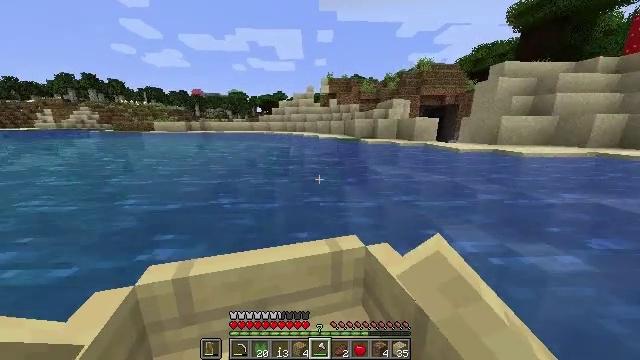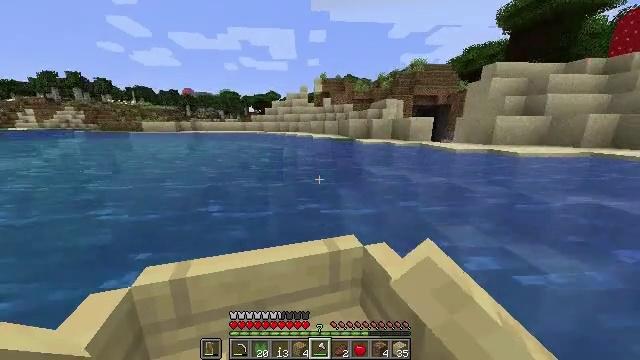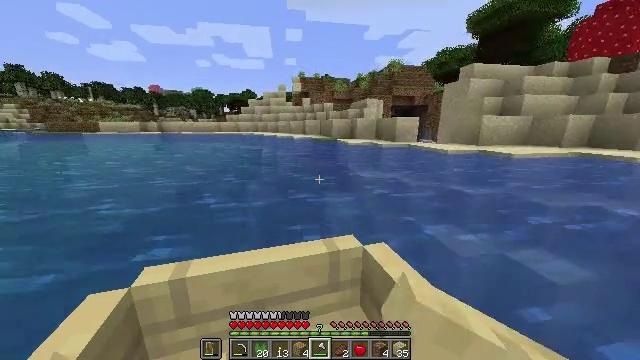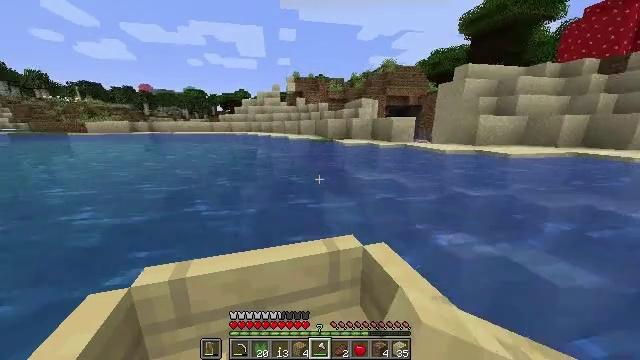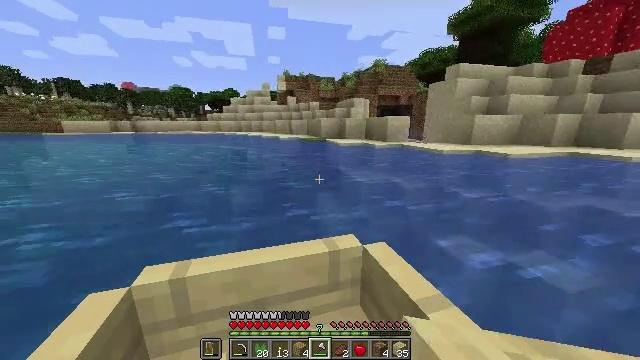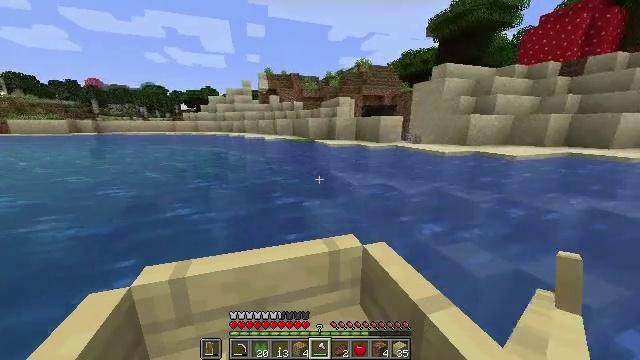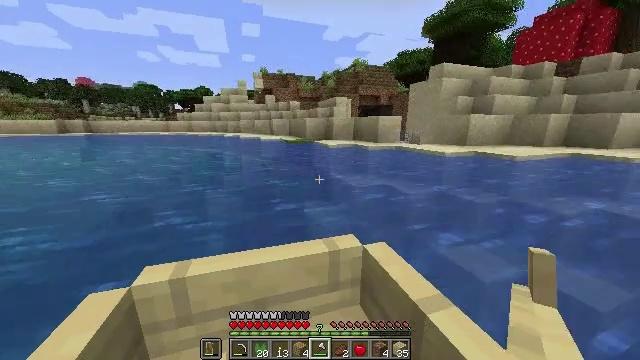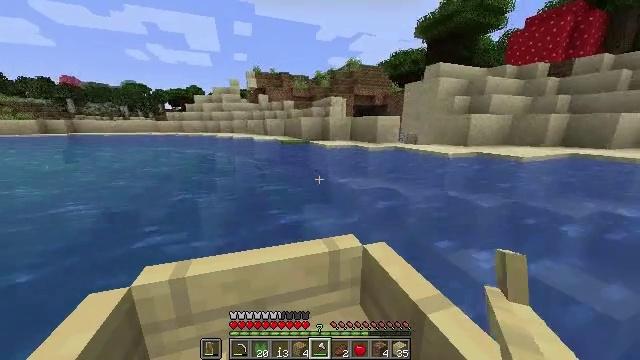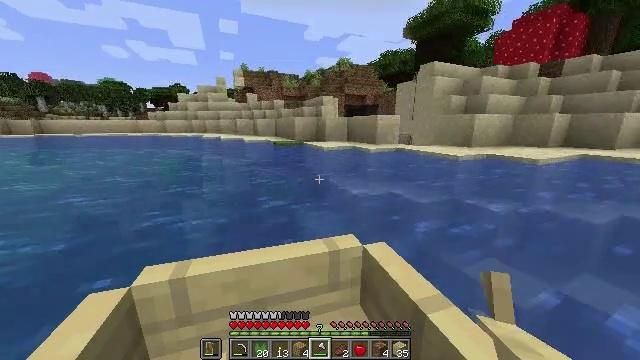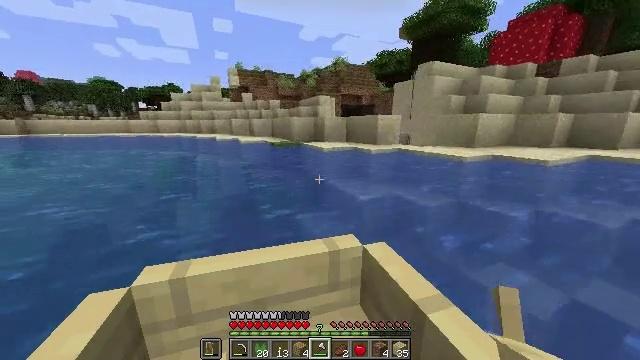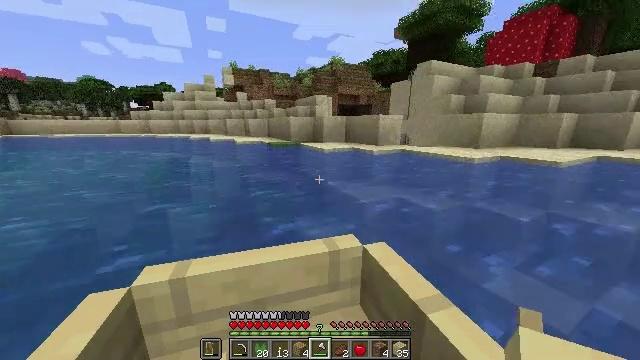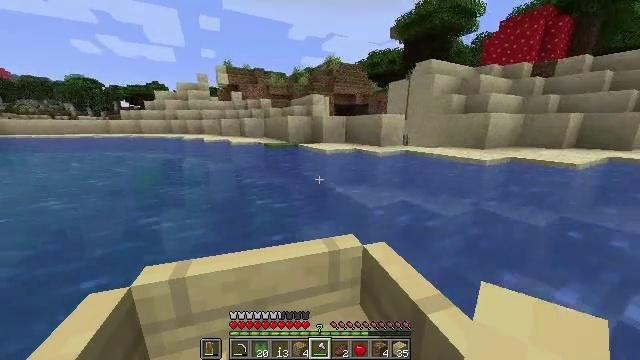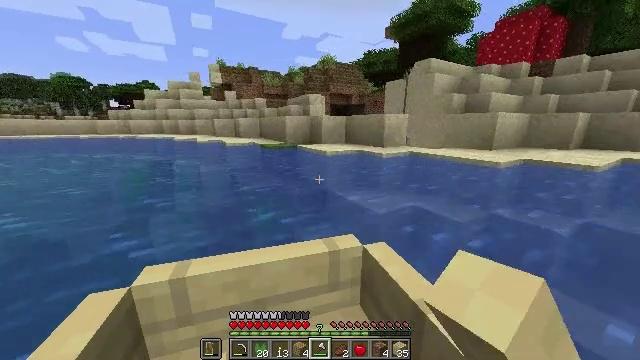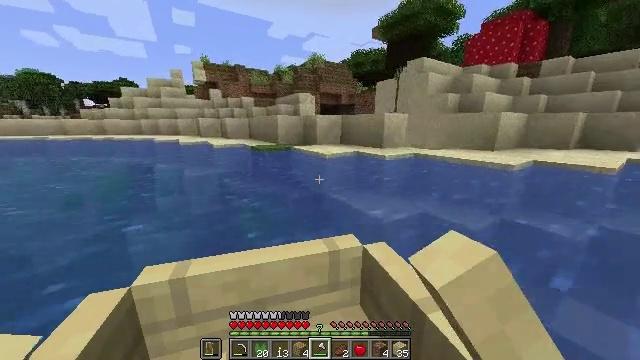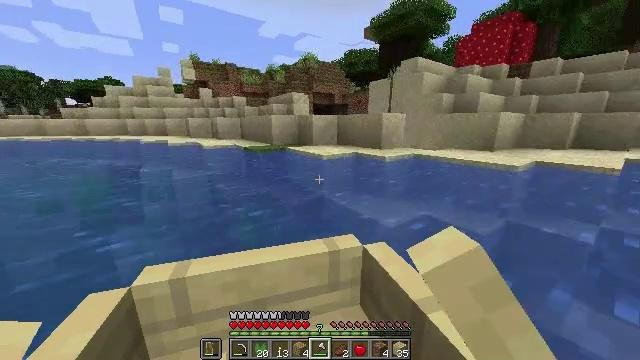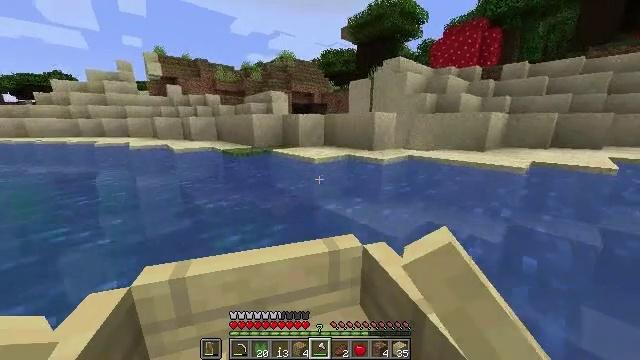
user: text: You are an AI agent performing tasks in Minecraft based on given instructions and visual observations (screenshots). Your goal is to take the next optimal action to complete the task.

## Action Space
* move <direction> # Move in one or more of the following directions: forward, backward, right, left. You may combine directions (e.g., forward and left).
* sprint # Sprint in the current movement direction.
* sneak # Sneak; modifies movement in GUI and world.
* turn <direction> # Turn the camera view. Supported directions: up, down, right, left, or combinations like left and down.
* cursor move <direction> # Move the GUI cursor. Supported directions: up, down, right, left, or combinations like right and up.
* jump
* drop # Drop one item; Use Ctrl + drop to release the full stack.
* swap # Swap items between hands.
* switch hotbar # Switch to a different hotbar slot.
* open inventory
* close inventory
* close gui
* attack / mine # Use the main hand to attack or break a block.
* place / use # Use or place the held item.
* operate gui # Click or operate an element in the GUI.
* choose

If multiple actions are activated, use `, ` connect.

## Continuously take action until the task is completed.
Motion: motion action
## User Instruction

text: Break the sand block.
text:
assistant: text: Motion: move forward and move right
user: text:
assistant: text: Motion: move forward
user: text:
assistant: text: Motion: move forward
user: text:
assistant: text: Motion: move forward
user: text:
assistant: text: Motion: move forward
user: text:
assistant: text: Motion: move forward
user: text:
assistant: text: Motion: move forward
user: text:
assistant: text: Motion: move forward
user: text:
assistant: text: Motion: move forward
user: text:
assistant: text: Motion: move forward
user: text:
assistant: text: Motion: move forward and move right
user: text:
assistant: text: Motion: move forward and move right
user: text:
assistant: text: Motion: move forward and move right
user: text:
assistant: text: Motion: move forward and move right
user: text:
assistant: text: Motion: move forward
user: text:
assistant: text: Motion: move forward
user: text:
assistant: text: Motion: move forward
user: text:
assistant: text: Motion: move forward
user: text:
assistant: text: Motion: move forward
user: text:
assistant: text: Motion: move forward
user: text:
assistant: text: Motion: move forward
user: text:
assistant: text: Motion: no_op
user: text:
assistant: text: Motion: no_op
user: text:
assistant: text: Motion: no_op
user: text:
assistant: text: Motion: no_op
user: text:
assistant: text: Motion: sneak
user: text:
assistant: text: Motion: sneak
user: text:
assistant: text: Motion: sneak
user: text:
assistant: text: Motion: no_op
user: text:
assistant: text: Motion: no_op